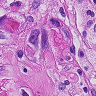
Metastatic tissue present: yes